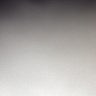
Metastatic tissue present: no